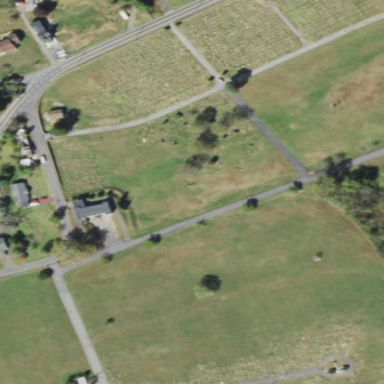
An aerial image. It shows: Cemetery.